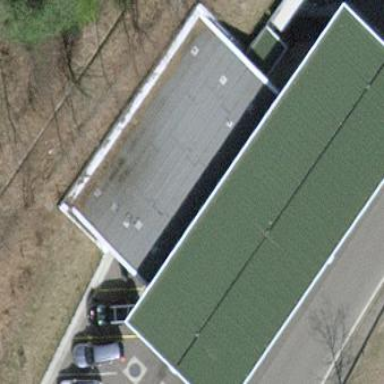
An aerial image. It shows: Retail building with convenience shop and cafe.